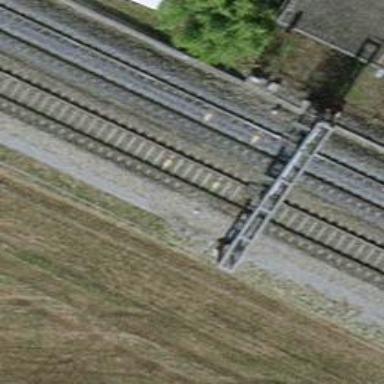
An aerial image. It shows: Railway signal.